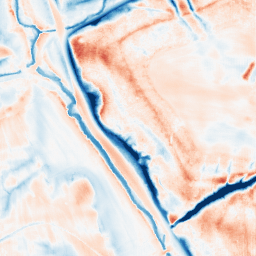
Category: trend_removal
Decomposition family: local_polynomial
Decomposition parameters: window_size: 31
degree: 3
Upsampling method: fft_zeropad
Upsampling parameters: scale: 2
Upsampling scale: 2